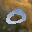
Label: 0